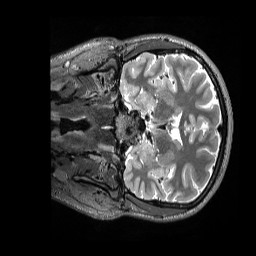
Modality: T2w
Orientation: coronal
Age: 23
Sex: male
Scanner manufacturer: siemens
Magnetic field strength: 3 T
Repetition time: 3.2 s
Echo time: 0.562 s